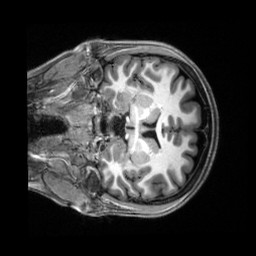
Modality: T1w
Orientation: coronal
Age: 24
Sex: female
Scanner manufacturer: siemens
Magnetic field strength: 3 T
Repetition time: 2.5 s
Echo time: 0.00222 s